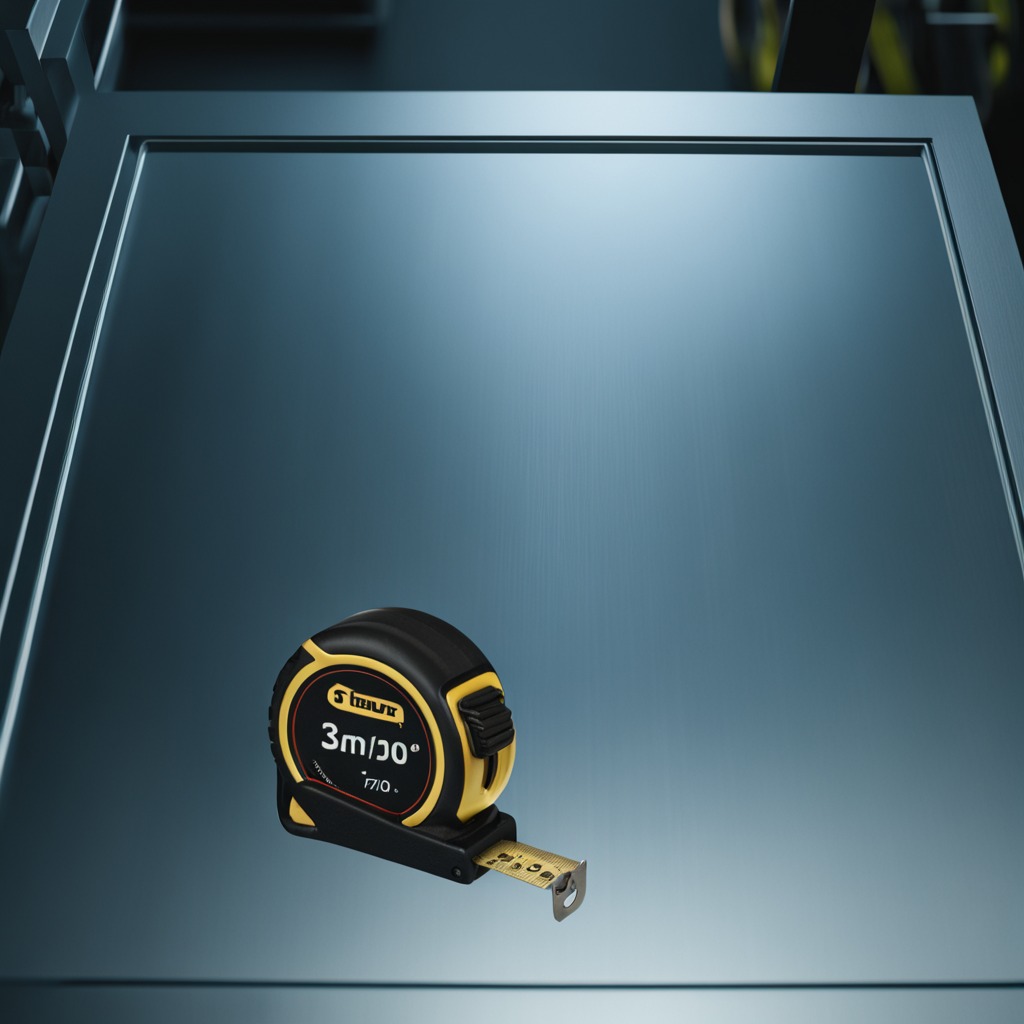
A measuring tape is lying on a metal table in a machine shop under fluorescent lights.